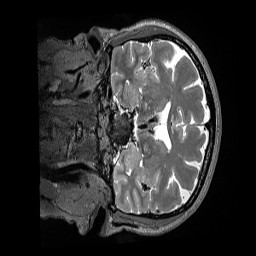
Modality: T2w
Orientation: coronal
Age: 53
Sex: female
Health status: ill
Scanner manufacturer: siemens
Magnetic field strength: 3 T
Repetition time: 3.2 s
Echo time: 0.564 s